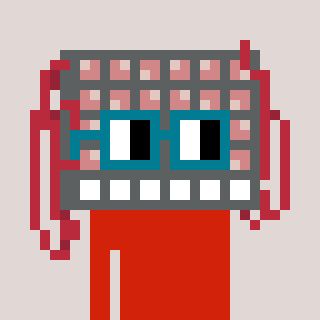
a pixel art character with square dark green glasses, a turing-shaped head and a red-colored body on a warm background